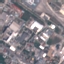
Land use / land cover: Industrial